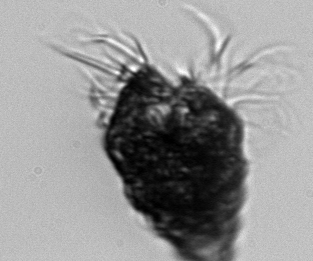
Label: Laboea_strobila